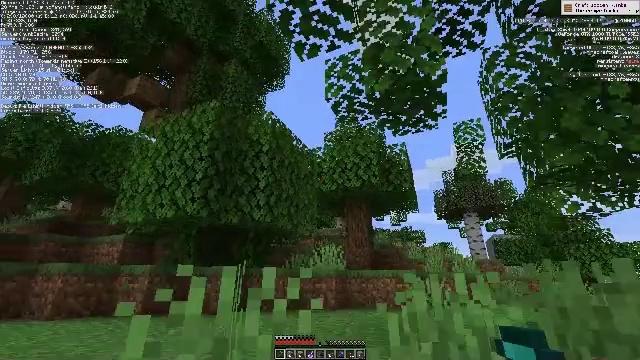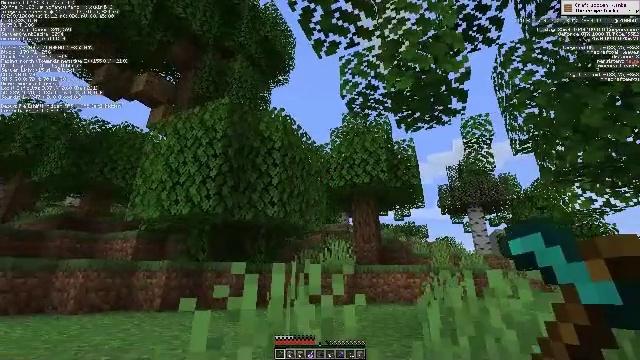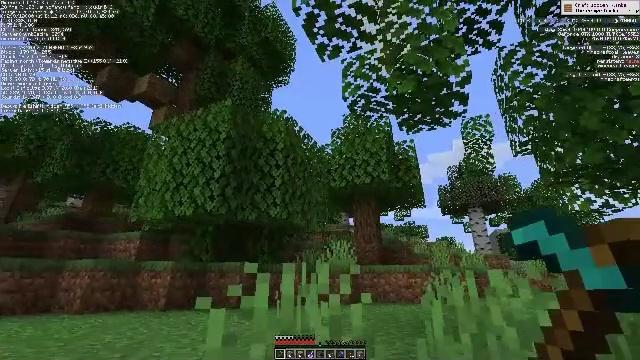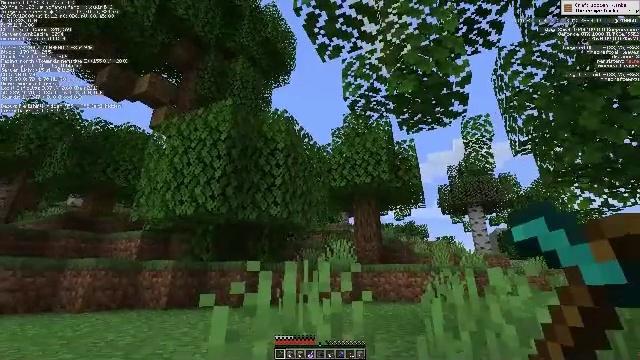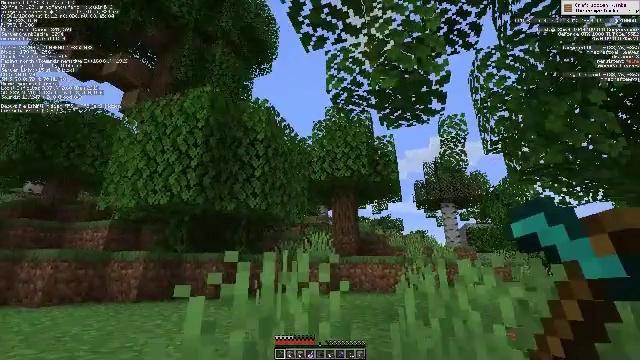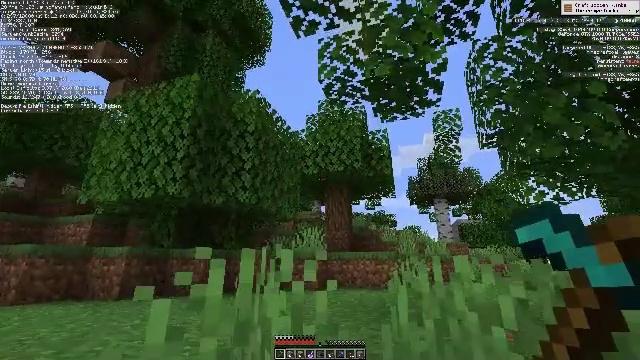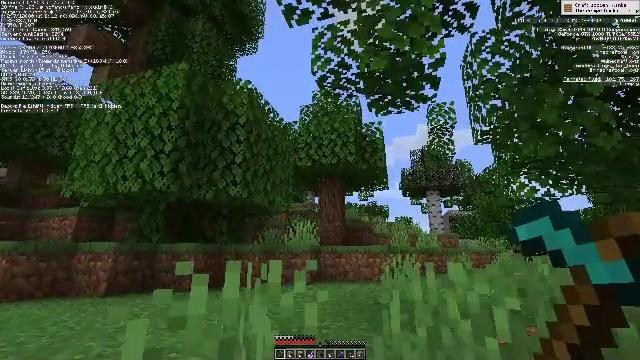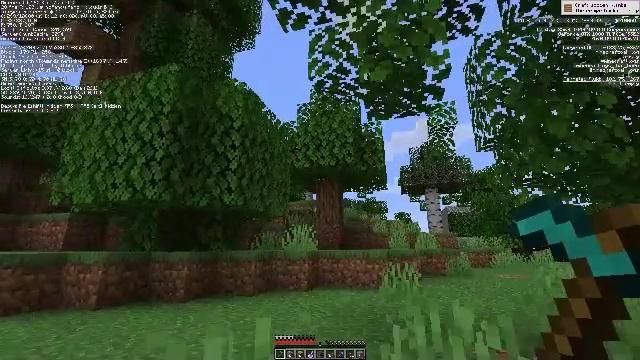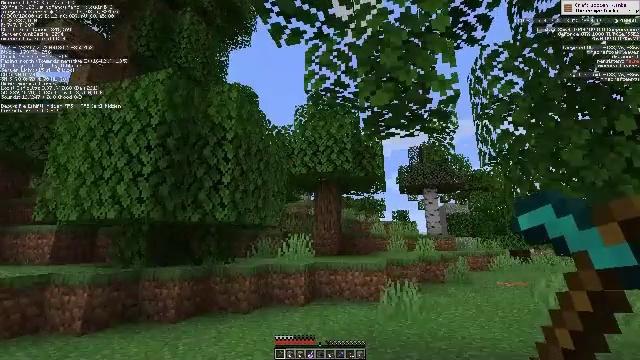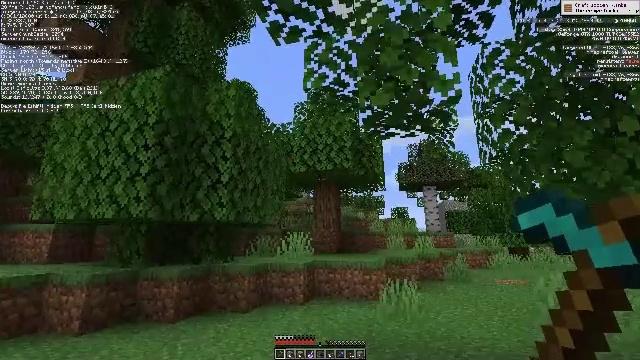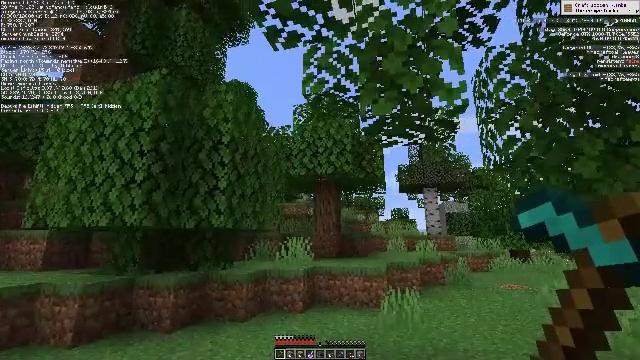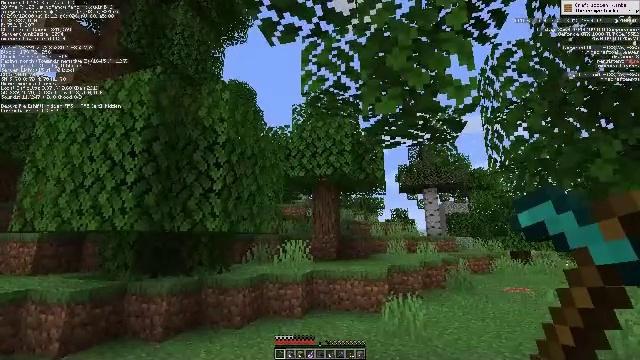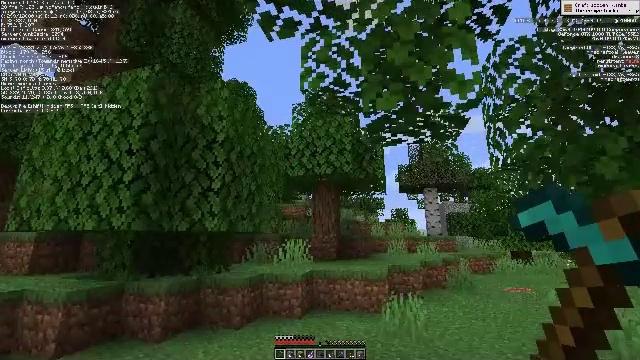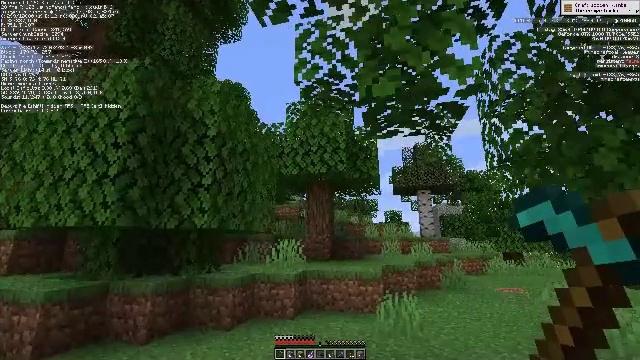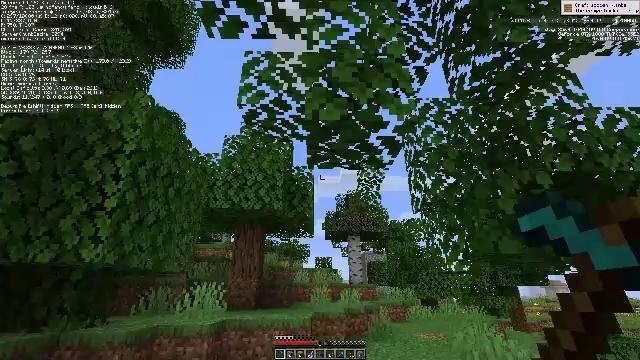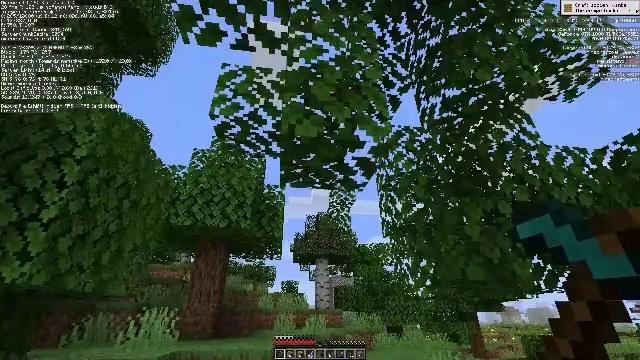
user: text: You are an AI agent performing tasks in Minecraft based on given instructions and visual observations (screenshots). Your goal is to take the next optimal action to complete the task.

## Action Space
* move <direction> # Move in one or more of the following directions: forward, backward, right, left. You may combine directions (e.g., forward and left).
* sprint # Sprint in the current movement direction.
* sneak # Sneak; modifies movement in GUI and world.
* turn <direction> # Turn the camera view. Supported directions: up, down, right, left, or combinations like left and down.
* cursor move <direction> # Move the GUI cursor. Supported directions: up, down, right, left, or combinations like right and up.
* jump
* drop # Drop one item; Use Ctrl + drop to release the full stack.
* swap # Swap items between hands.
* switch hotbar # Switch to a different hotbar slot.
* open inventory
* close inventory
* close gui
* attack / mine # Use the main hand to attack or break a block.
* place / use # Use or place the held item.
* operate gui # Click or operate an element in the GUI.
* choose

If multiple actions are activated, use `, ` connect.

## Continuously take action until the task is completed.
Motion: motion action
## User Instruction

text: Gather oak leaves by attacking.
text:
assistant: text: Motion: move left, turn down, attack / mine
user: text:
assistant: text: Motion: move left, attack / mine
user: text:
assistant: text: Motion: move forward and move left, attack / mine
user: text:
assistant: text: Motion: move forward, turn right and down, attack / mine
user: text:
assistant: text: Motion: move forward, turn right
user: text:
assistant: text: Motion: move forward and move left, turn right and down, jump
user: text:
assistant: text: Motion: move forward and move left, turn down, jump
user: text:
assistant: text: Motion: move forward and move left, turn down, jump
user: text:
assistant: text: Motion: move forward, jump
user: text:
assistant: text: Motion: move forward, jump
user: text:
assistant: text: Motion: move forward
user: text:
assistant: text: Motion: move forward
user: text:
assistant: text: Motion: move forward, turn right
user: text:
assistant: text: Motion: move forward, turn right and up
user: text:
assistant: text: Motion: move forward, turn right and up
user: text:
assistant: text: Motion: move forward, turn right and up
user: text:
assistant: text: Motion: move forward, turn right and up, attack / mine
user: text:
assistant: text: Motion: turn up, attack / mine
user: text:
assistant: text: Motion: turn left and up, attack / mine
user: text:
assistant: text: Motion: turn left and up, attack / mine
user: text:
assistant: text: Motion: turn left and up, attack / mine
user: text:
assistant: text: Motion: attack / mine
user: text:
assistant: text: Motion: attack / mine
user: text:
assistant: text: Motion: turn left and up, attack / mine
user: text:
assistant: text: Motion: turn left, attack / mine
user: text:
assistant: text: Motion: turn left and down, attack / mine
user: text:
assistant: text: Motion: turn left and down, attack / mine
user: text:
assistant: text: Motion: attack / mine
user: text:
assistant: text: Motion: attack / mine
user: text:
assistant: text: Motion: attack / mine